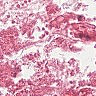
Metastatic tissue present: no